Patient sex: M
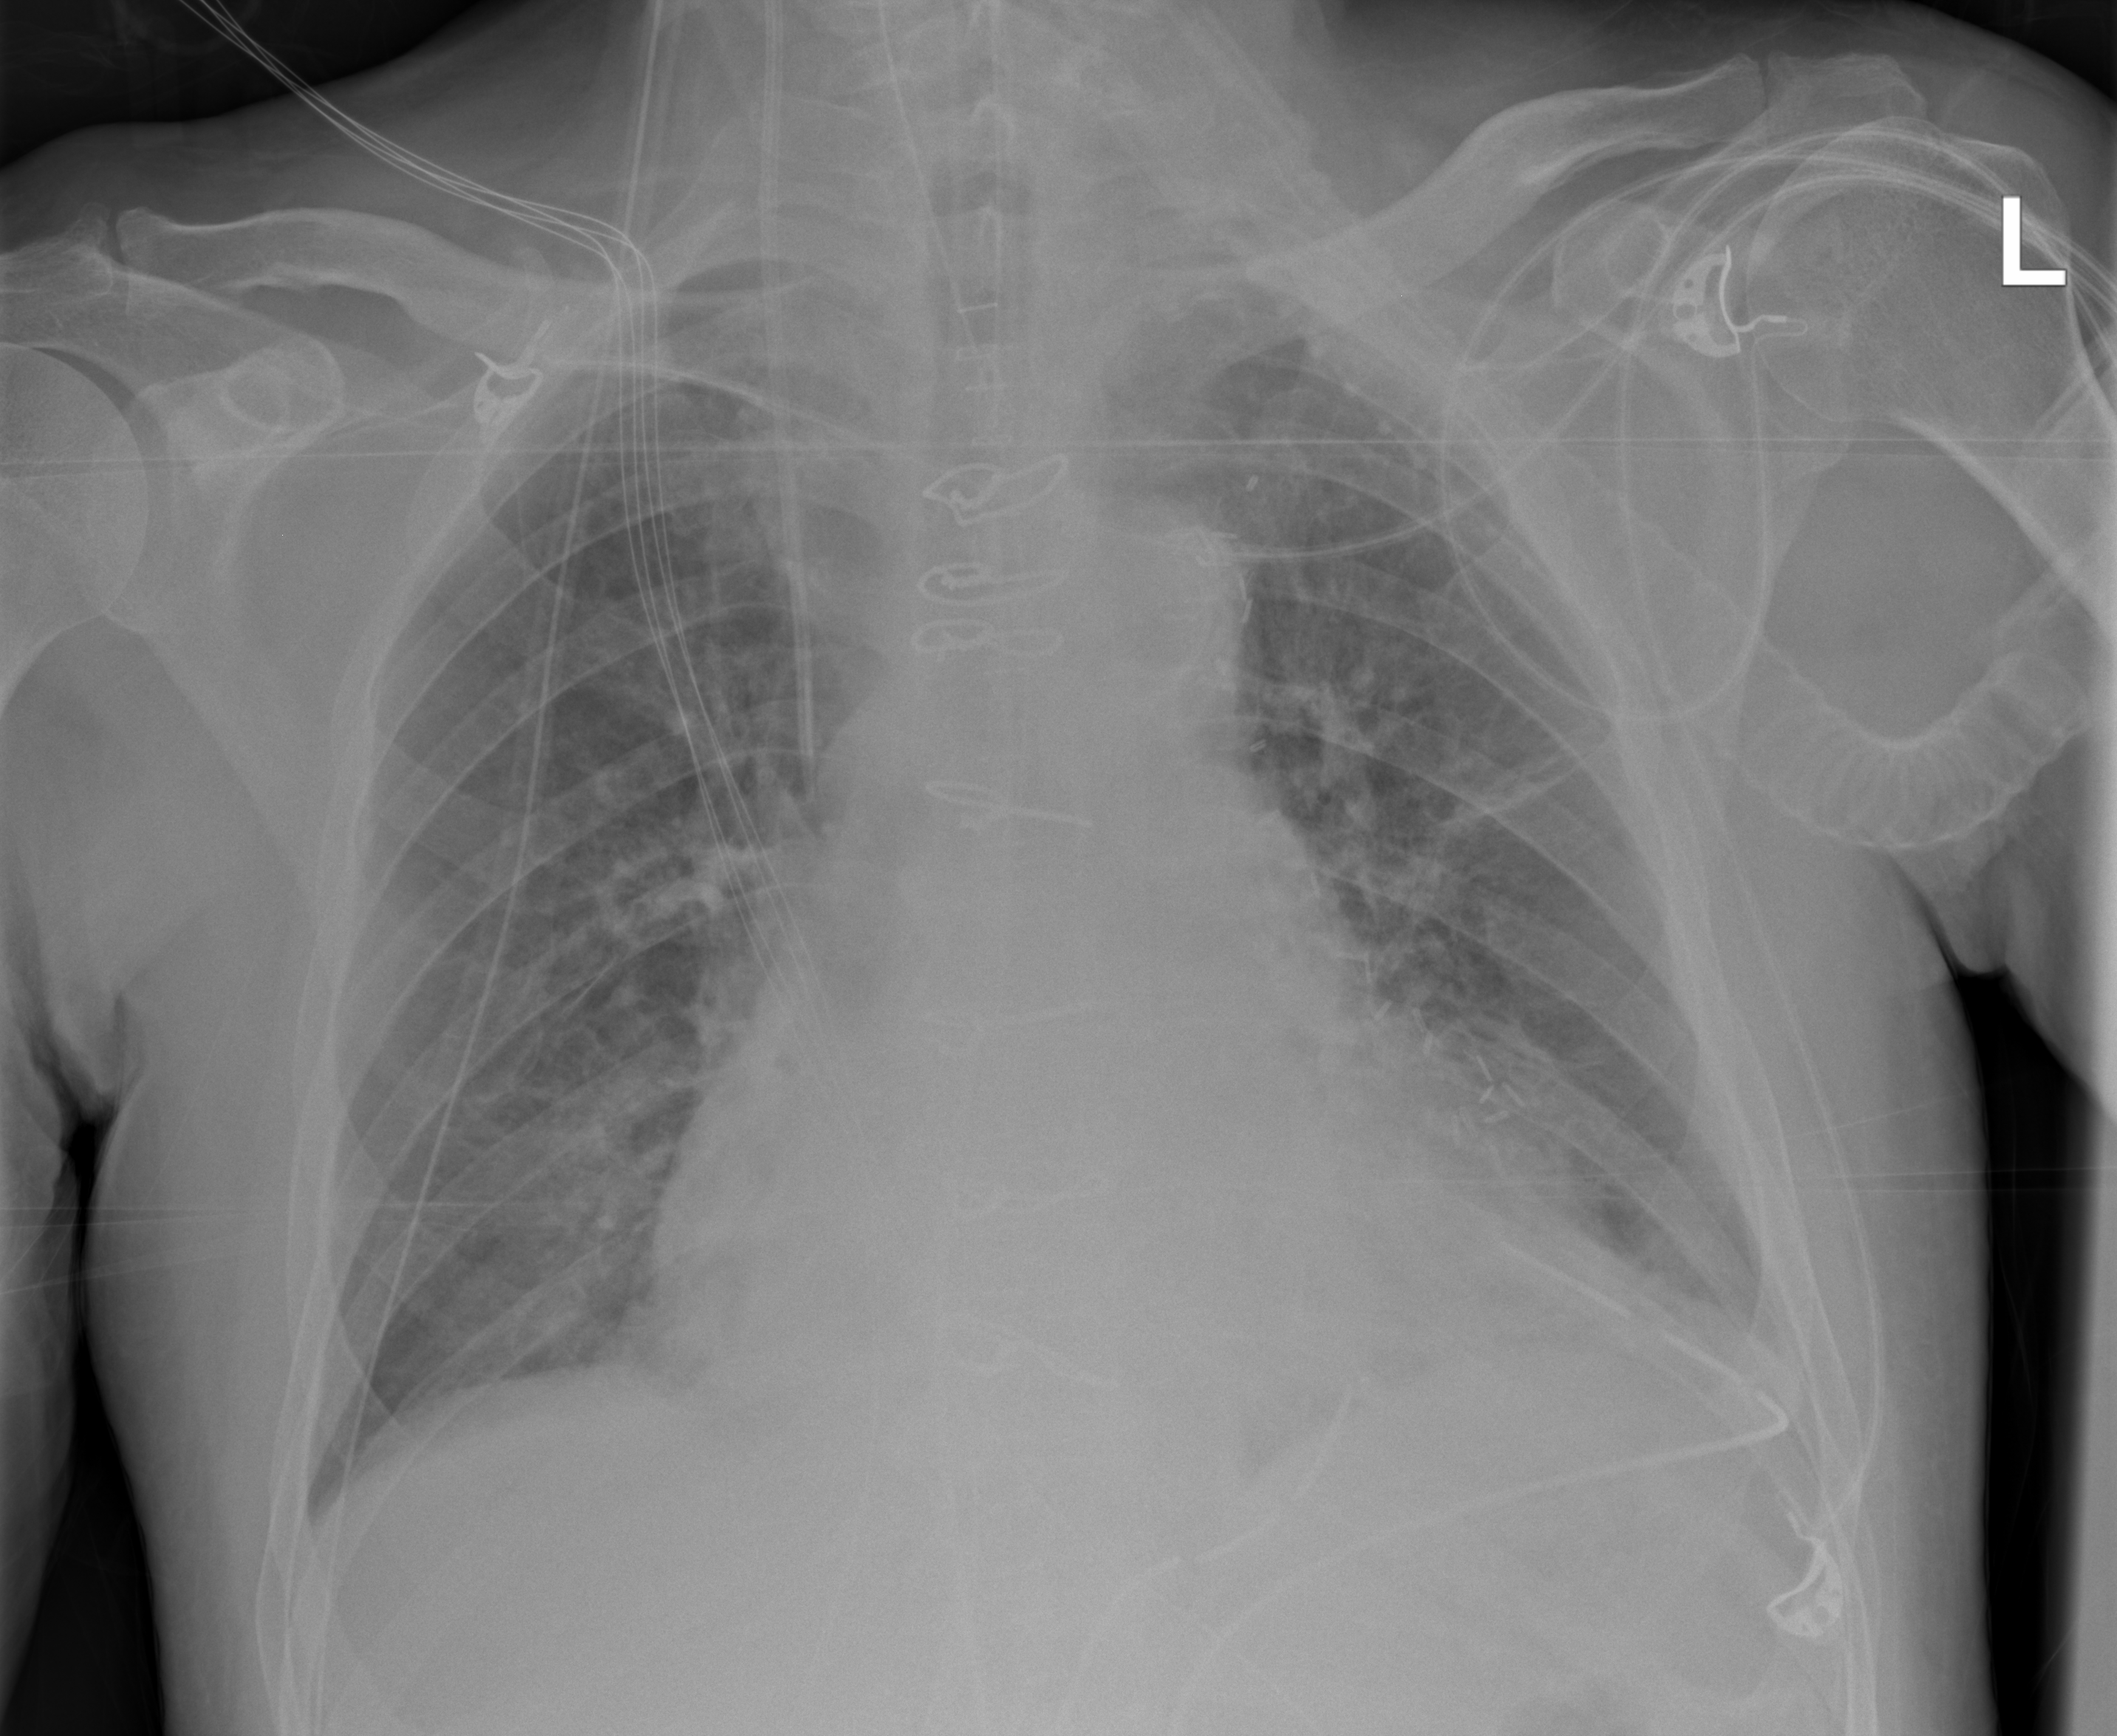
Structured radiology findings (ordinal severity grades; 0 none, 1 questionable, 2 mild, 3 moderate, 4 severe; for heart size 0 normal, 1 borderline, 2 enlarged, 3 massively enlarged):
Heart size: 2
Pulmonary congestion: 0
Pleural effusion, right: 0
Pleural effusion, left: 0
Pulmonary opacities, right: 0
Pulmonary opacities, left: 0
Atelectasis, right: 0
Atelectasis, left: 1